【题型】选择题　【知识点】立体几何　【难度】easy
在空间四边形 \(ABCD\) 中，\(E\)，\(F\) 分别是 \(AB\) 和 \(BC\) 上的点，若 \(AE:EB = CF:FB = 1:2\)，则直线 \(AC\) 和平面 \(DEF\) 的位置关系是（ ）

A. 平行
B. 相交
C. 在平面内
D. 不能确定
【解答】
【答案】A

【解析】如图，由 \(\dfrac{AE}{EB} = \dfrac{CF}{FB}\) 得 \(AC \parallel EF\)。又因为 \(EF \subset\) 平面 \(DEF\)，\(AC \not\subset\) 平面 \(DEF\)，所以 \(AC \parallel\) 平面 \(DEF\)。

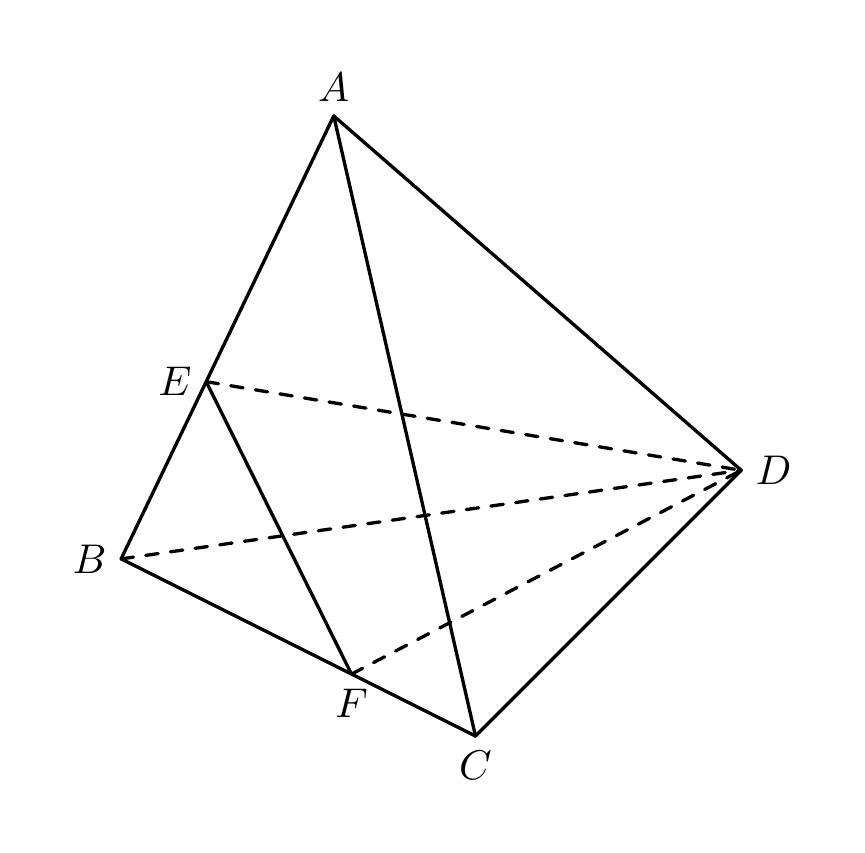